Излучение аргонового лазера сфокусировано на плоском фотокатоде вакуумного фотоэлемента (см. рисунок).  Между плоским анодом $A$, расположенным параллельно фотокатоду, и фотокатодом $K$ подключают источник тока с постоянной ЭДС $\mathscr{E}$. При ускоряющей разности потенциалов между анодом и фотокатодом диаметр пятна фотоэлектронов на аноде в два раза превышает диаметр пятна фотоэлектронов на аноде при смене полярности напряжения, т. е. при тормозящей разности потенциалов между анодом и фотокатодом. Работа выхода материала фотокатода $A=2~эВ$. Длина волны излучения лазера $\lambda=500~нм$.
Определите ЭДС источника.
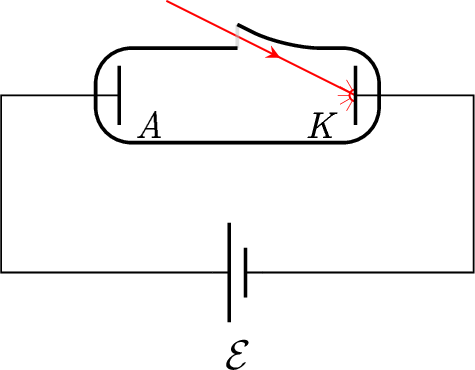
Решение: Максимальная скорость $v_{m}$ фотоэлектронов у поверхности фотокатода определяется уравнением Эйнтейна: $$ \frac{m v_{m}^{2}}{2}=\frac{h c}{\lambda}-A, $$ где $m$ — масса электрона, $h$ — постоянная Планка, $c$ — скорость света. При ускоряющей разности потенциалов радиус пятна на аноде определяется электронами, вектор скорости которых при вылете из катода направлен параллельно поверхности катода. Время пролета $\tau_{1}$ таких электронов до анода равно: $$ \tau_{1}=\sqrt{\frac{2 d}{a}}, $$ где $a$ — ускорение электронов. Радиус $R_{1}$ пятна на аноде в этом случае есть: $$ R_{1}=v_{m} \cdot \tau_{1}=v_{m} \sqrt{\frac{2 d}{a}}. \quad (1) $$ При тормозящей разности потенциалов радиус пятна на аноде определяется электронами, которые, вылетев из катода с максимальной по модулю скоростью под некоторым углом $\alpha$ к поверхности катода, подлетят к аноду со скоростью, нормальная составляющая которой равна нулю: $$ v_{n} \sin \alpha-a \tau_{2}=0; v_{m} \sin \alpha \tau_{2}-\frac{a \tau_{2}^{2}}{2}=d. $$ Здесь $\tau_{2}$ — время пролета электронов от катода к аноду. Из этих соотношений следует $$ \tau_{2}=\tau_{1}=\sqrt{\frac{2 d}{a}} ; \sin \alpha=\sqrt{\frac{2 d a}{v_{m}}}. $$ Радиус $R_{2}$ пятна на аноде при тормозящей разности потенциалов равен $$ R_{2}=v_{n} \cos \alpha \tau_{2}=\sqrt{v_{m}^{2}-2 a d} \cdot \sqrt{\frac{2 d}{a}}. \quad (2) $$ Используя $(1)$ и $(2)$, найдем отношение $\frac{R_{1}}{R_{2}}$: $$ \frac{R_{1}}{R_{2}}=\frac{1}{\sqrt{1-\frac{2 a d}{v_{m}^{2}}}}. $$ Принимая во внимание, что ускорение электрона равно $a=\frac{e \mathscr{E}}{d m}$, где $e$ — заряд электрона, $\mathscr{E}$ — ЭДС источника тока, запишем $$ \frac{R_{1}}{R_{2}}=\frac{1}{\sqrt{1-\frac{2 e \mathscr{E}}{m v_{m}^{2}}}}=2. $$ Отсюда $$ \mathscr{E}=\frac{3}{4} \frac{m v_{m}^{2}}{2 e}=\frac{3}{4 e}\left(\frac{h c}{\lambda}-A\right). $$ Числовой расчет дает: $$ \mathscr{E} \approx 0.36~В. $$
Ответ: $$ \mathscr{E} \approx 0.36~В. $$
Темы:
T, Всероссийские, Квантовая физика, Фотоэффект